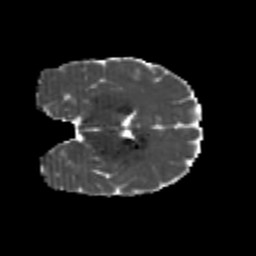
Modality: MD
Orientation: coronal
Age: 24
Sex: male
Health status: healthy
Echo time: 0.074 s